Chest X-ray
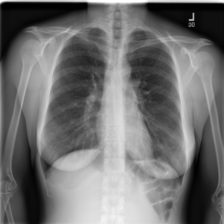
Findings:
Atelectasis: negative
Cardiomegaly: negative
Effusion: negative
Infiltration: negative
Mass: negative
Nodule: negative
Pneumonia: negative
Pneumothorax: positive
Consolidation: negative
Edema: negative
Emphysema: negative
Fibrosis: negative
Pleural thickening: negative
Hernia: negative